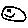
Label: smiley face